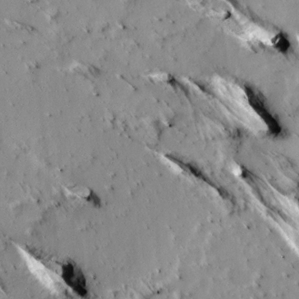
Label: non_frost